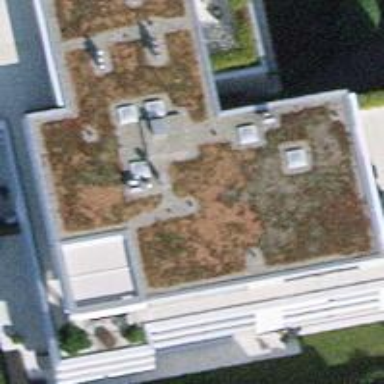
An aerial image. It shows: Building with flat roof.